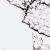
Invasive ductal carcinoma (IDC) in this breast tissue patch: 0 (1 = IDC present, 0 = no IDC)